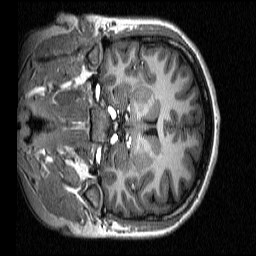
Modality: T1w
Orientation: coronal